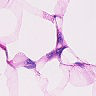
Metastatic tissue present: no